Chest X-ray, PA view. Patient: 55 years old, sex F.
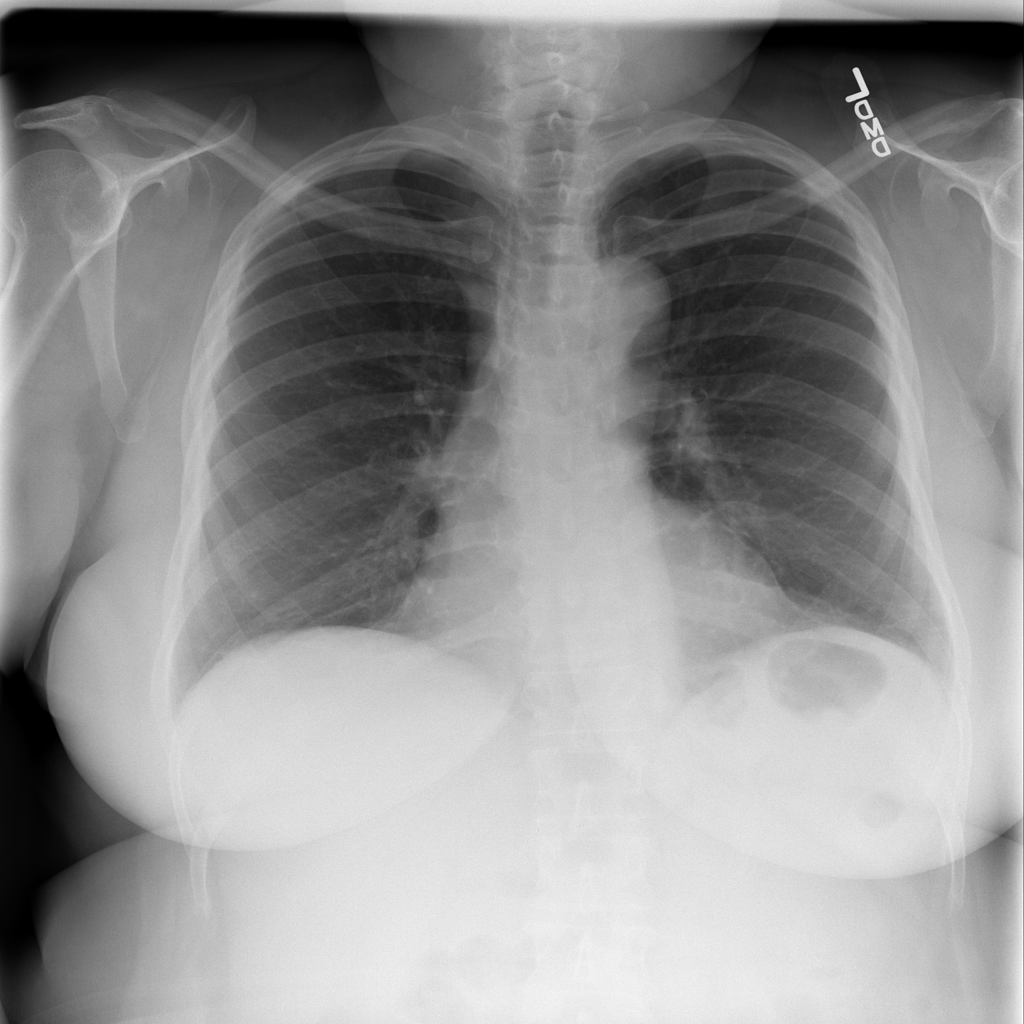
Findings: Pleural_Thickening